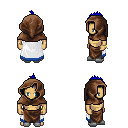
a pixel art fantasy rpg character, male body template, human, tanned skin, white trimmed cape, robe skirt, blue mohawk hairstyle, cloth hood, bracelets, white slippers, four views (front, back, left, right), 2x2 character sprite sheet, small pixel art, hard edges, no anti-aliasing